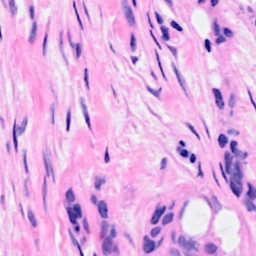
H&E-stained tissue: Breast